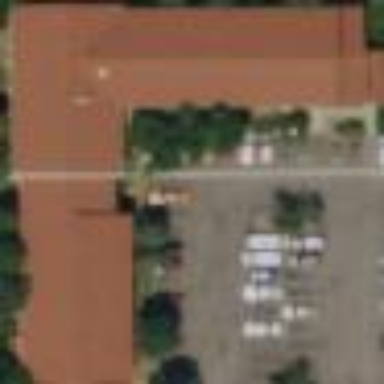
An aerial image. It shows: Building that is motel.